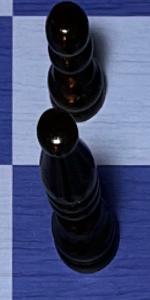
Label: Bishop_Black